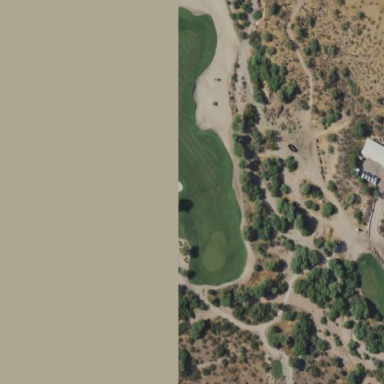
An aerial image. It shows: Scenic golf fairway.